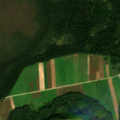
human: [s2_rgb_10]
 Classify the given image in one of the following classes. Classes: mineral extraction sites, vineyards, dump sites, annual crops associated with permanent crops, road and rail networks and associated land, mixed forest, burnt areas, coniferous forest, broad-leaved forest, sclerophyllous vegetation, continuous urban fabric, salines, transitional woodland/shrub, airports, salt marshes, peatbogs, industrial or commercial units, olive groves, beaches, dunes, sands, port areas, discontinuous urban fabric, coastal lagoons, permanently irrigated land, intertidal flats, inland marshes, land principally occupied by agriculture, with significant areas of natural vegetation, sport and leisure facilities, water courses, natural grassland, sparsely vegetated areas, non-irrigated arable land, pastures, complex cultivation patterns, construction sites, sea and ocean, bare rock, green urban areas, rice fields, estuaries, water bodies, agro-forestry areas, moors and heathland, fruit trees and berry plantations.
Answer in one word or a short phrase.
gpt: non-irrigated arable land, complex cultivation patterns, broad-leaved forest, coniferous forest, transitional woodland/shrub, peatbogs